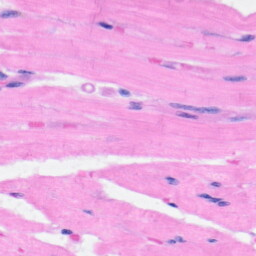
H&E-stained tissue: Heart